Interaction volume radius: 5 \u00c5
Interaction volume height: 15 \u00c5
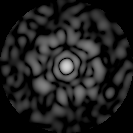
Disorder parameter: 0.7945